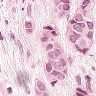
Metastatic tissue present: yes